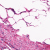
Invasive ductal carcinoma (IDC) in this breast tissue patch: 0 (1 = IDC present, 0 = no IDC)